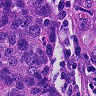
Metastatic tissue present: yes